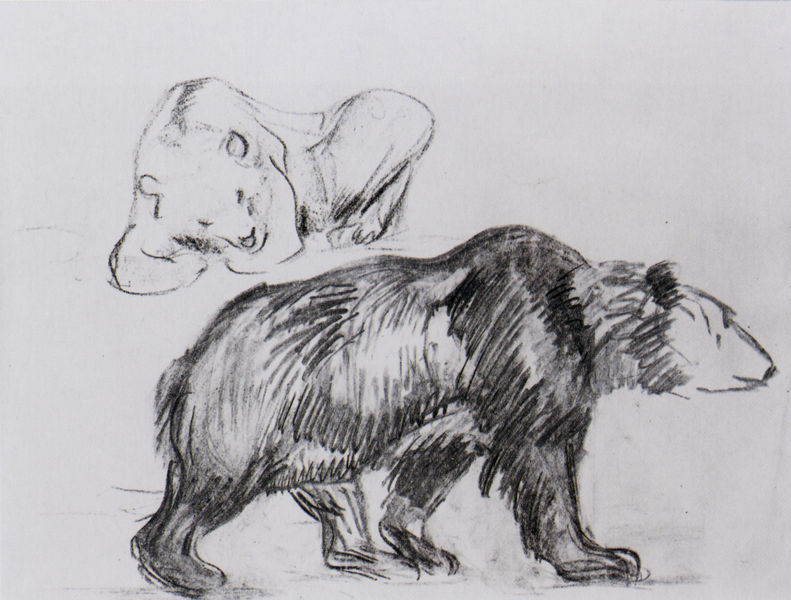
Titel: Zwei Bären I
Künstler: Franz Marc
Institution: (Privatbesitz)
Schlagwörter: dunkel, kopf, körper, schlaf, weiß, sitzen, bewegung, grau, hell, kreide, köpfe, nase, ohr, profil, rücken, schwarz, skizze, zeichnung, tier, tiere, augen, pelz, gehen, sitzend, stehend, ohren, schulter, beine, fell, füße, papier, ruhe, kauern, liegen, schlafen, schlafend, zwei, studie, graphik, linien, wild, duktus, pfoten, liegend, striche, umriss, gang, tierbild, kohle, schwarz-weiß, schraffur, schraffuren, schraffiert, bleistift, schritt, zoo, entwurf, kohlezeichnung, schematisch, bleistiftzeichnung, studien, pfote, leib, schnauze, gehend, leigend, leigen, bären, bär, eisbär, tatzen, raubkatze, graphit, traben, ruhend, franz marc, marc, tierstudie, schläft, franz, schnauzen, mark, kohlezeichnug, in bewegung, pranke, pranken, braunbär, braunbäreisbär, bärn, grizzly, köroer, gepard, sitzenf, sw, liegebd